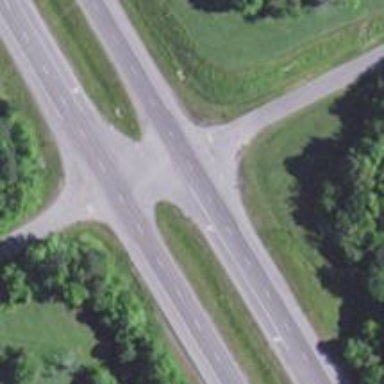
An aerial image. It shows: This image shows trunk highway that functions as expressway.